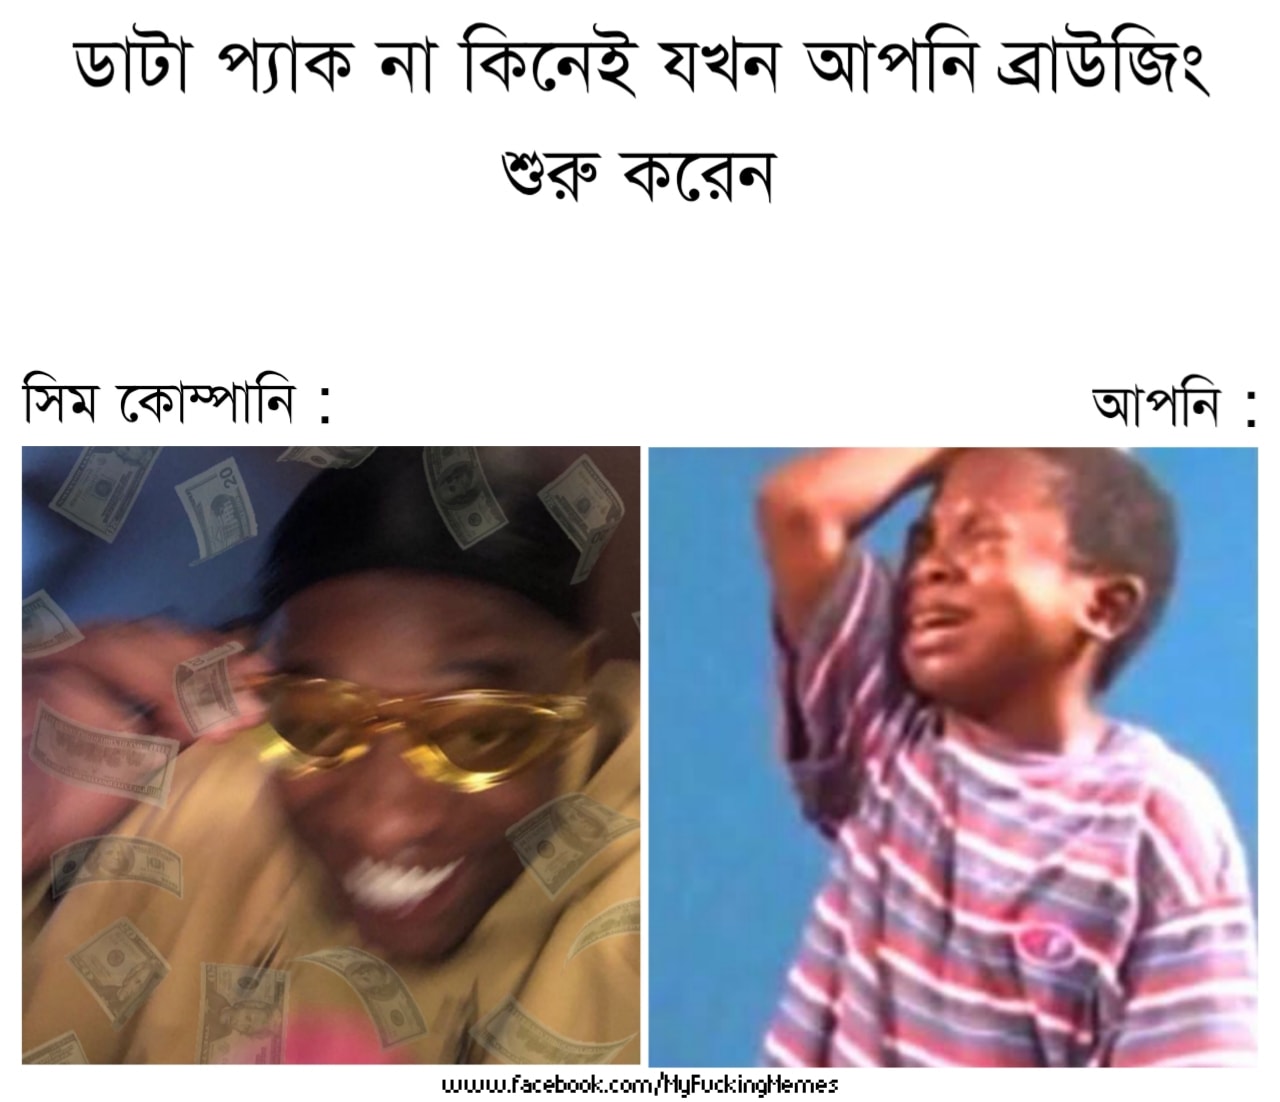
Text: ডাটা প্যাক না কিনেই যখন আপনি ব্রাউজিং শুরু করেন সিম কোম্পানি: আপনি:
Label: Non Hate